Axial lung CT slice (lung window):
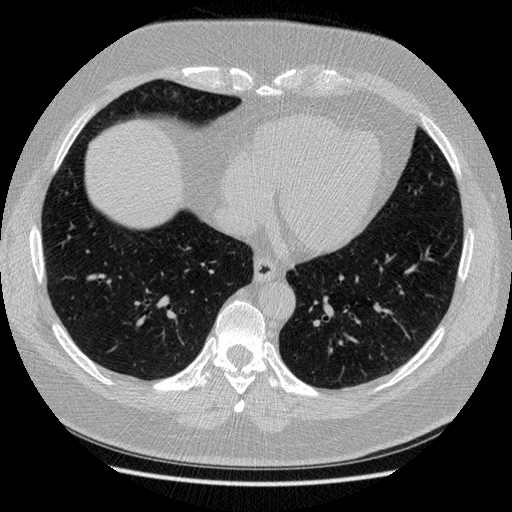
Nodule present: no